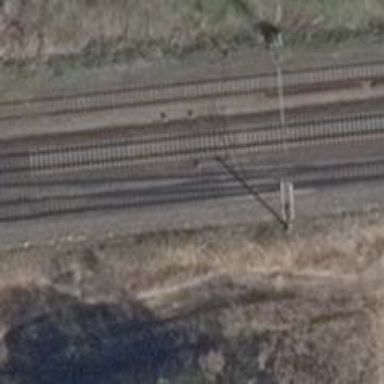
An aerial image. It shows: Railway with electrified contact lines.